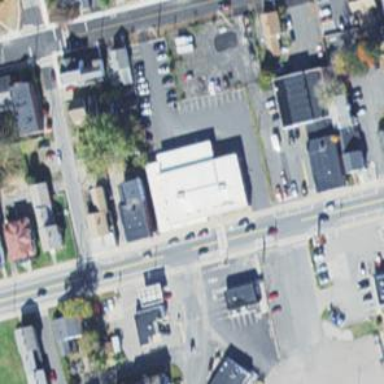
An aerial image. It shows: Post office.